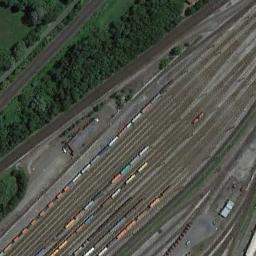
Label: railway